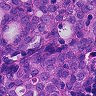
Metastatic tissue present: yes